Question: I'm displaying a <URL> on the header of template.
'''
<p:layoutUnit id="topPanel" position="north" size="155" collapsed="false" resizable="false" closable="false" collapsible="false" gutter="6">
<span style="position: absolute; top: 90px; width: 1360px; left: 0px; bottom: 0px; overflow-y: hidden;">
<p:megaMenu>
</p:megaMenu>
</span>
</p:layoutUnit>
'''
The '<p:megaMenu>' is the same as the one shown on the PrimeFaces showcase as indicated by the link shown (the default one).
It looks like the <URL>.

When this menu is popup, it is hidden behind the content bar ('<p:layoutUnit position="center"...>' and the left side bar as can be seen in the snap shot).
I have tried with the following CSS class.
'''
#topPanel {z-index:2 !important; }
'''
but to no avail.
How to fix this? How to show '<p:megaMenu>' over the content bar and left & right side bars?
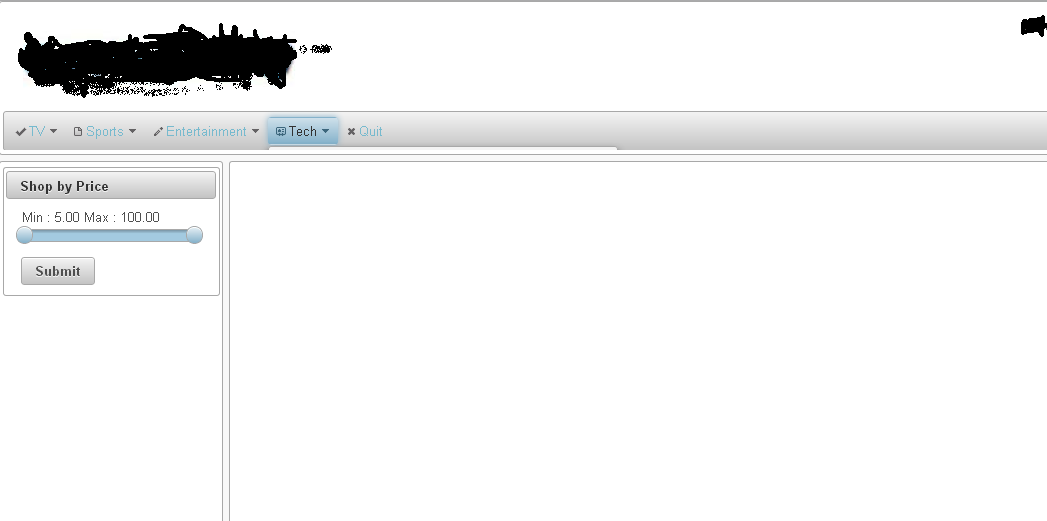
Answer: The following CSS classes need to be overridden.
'''
.ui-layout-north {
z-index: 20 !important;
overflow: visible !important;
}
.ui-layout-unit-content {
overflow:visible !important;
}
'''
---
Also in this particular case, the 'style' attribute of the '<span>' tag as shown in the question needs to be modified as follows.
'''
<span style="position: absolute; top:90px; width:1360px; left:0px; bottom:0px;">
'''
Removing the 'overflow-y: hidden;' attribute (unnecessary) or it won't work even though the above CSS classes have been overridden.